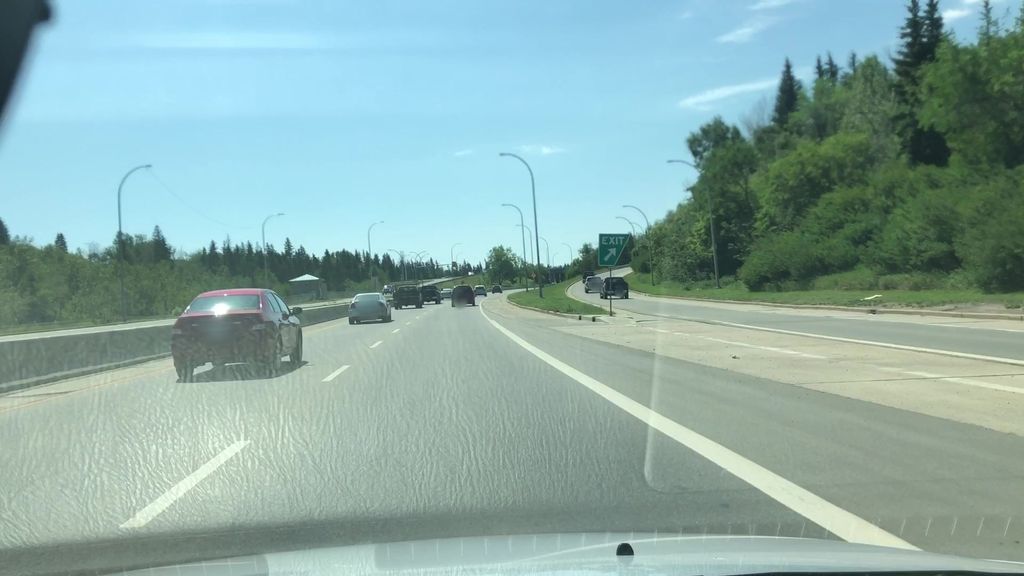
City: edmonton